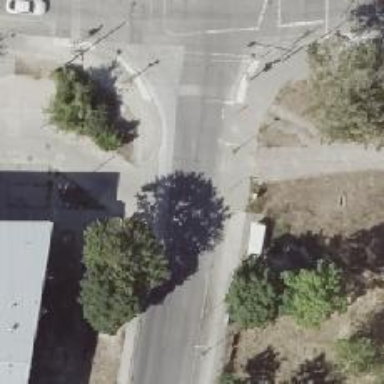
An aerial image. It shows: Residential road with concrete surface. There are separate sidewalks on both sides.